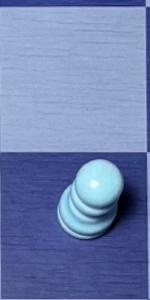
Label: Pawn_White